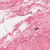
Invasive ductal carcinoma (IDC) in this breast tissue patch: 0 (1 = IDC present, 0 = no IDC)